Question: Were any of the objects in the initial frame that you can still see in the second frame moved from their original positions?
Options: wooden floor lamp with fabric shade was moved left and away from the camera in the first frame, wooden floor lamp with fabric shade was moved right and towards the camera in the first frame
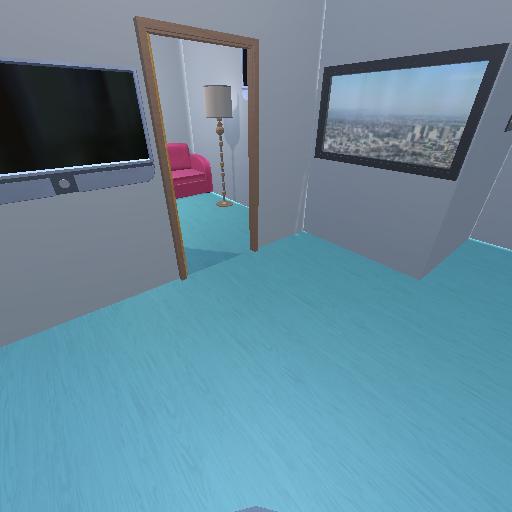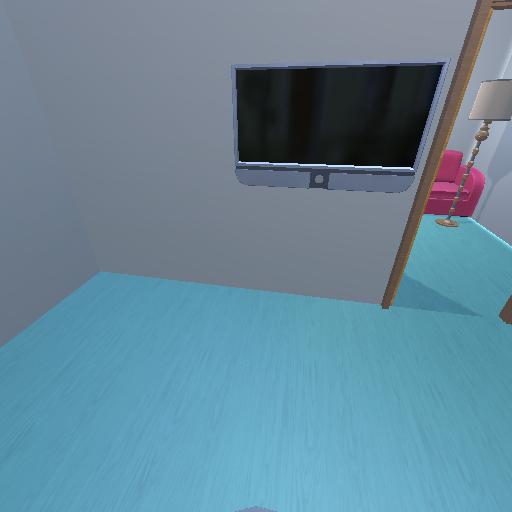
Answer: wooden floor lamp with fabric shade was moved left and away from the camera in the first frame